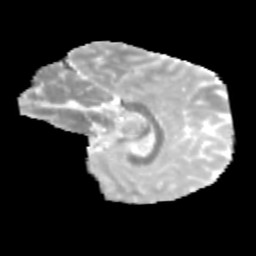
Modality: MD
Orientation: sagittal
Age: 10
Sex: male
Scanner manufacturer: siemens
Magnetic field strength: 3 T
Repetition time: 3.8 s
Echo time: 0.07 s